Field crop: maize
Growth stage: 2
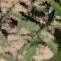
Species: atriplex